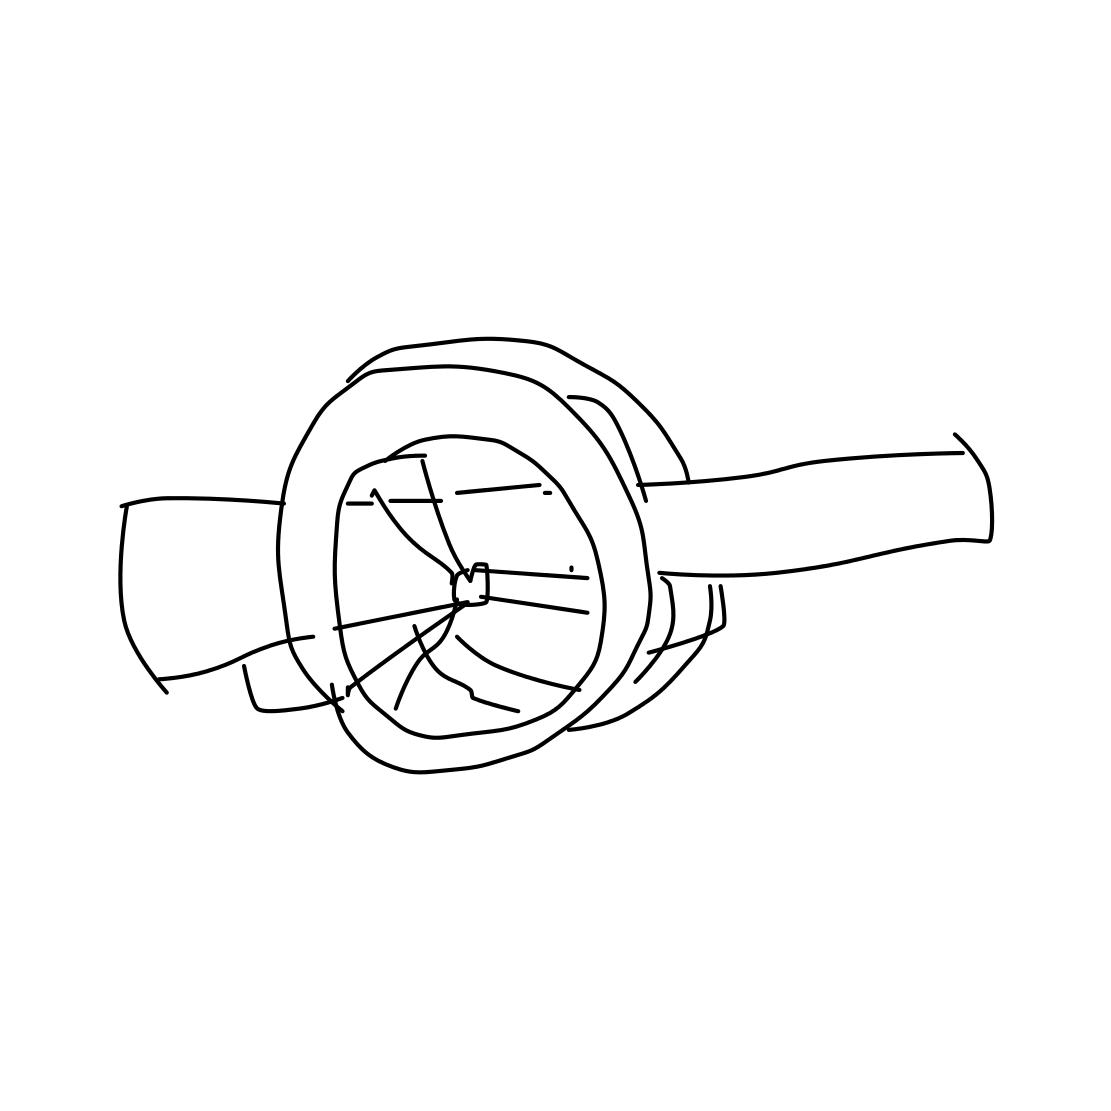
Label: cannon